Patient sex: M
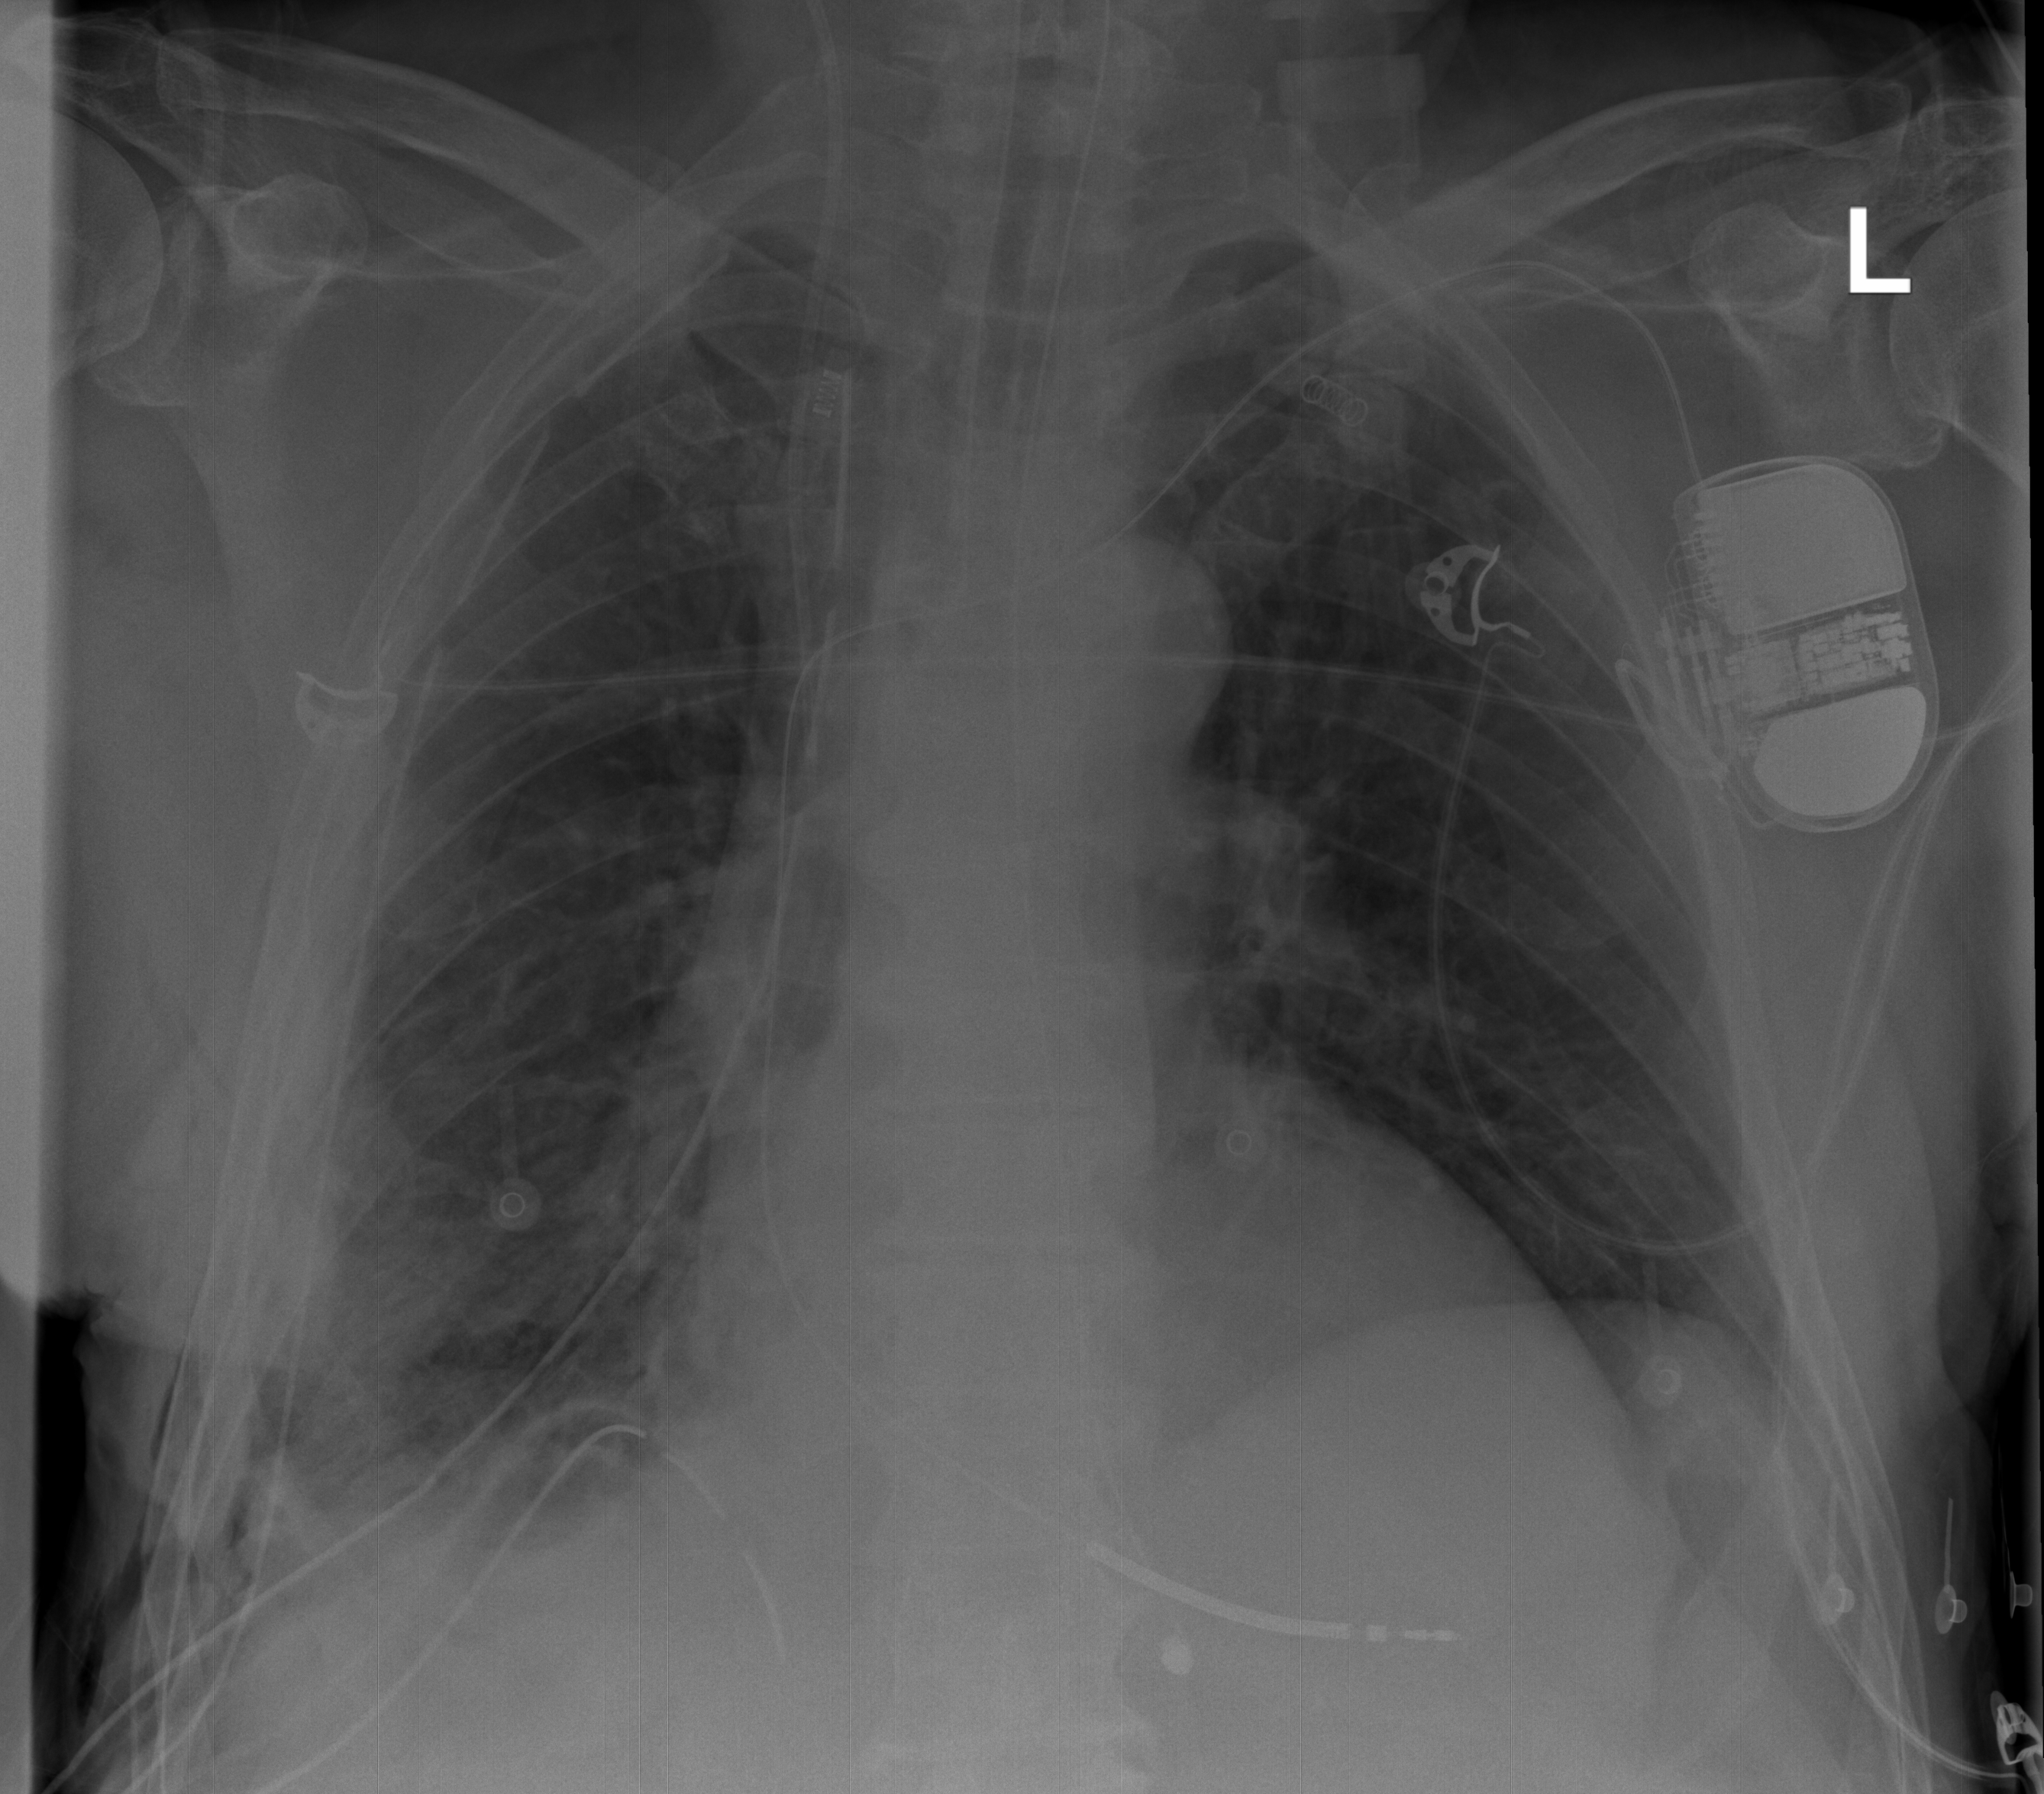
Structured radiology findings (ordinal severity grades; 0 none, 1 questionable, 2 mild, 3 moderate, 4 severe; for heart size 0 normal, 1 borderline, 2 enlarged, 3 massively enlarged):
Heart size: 0
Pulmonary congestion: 0
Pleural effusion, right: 2
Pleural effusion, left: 0
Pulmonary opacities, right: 0
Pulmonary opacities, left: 0
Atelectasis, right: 2
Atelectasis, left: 0